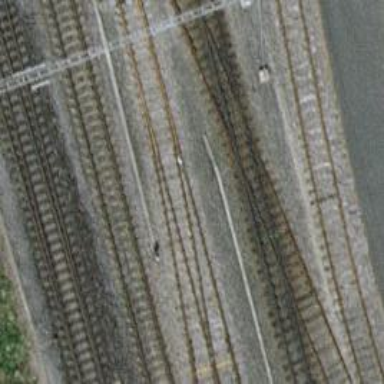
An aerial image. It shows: Single-track electrified railway siding with contact line for service.